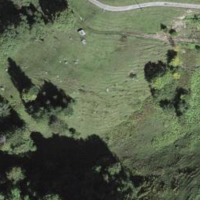
EUNIS habitat code: 23
Species observed at this site:
Orobanche alba